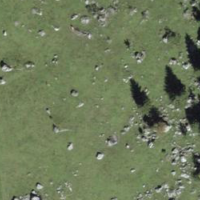
EUNIS habitat code: 23
Species observed at this site:
Arctium tomentosum